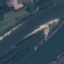
Land use / land cover: River